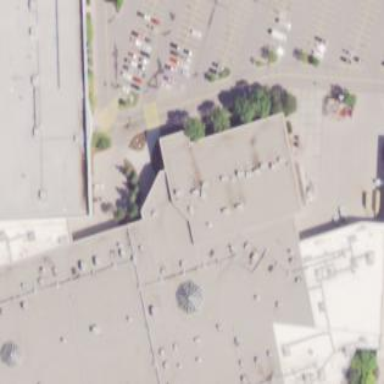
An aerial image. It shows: Cinema building.